Interaction volume radius: 10 \u00c5
Interaction volume height: 15 \u00c5
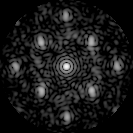
Disorder parameter: 0.3627